Question: In my setup I have a '@Named' Bean, the class 'ObWithDate' is a '@Entity' with a date field . Objects of this class are in a 'List<ObWithDate>' of the bean. I want to update the 'ObWithDate' immediately if a user changes a date. The 'p:dataTable' thus is showing several 'p:calendar' components:

'''
<h:form id="fUser">
<p:dataTable id="dt" var="i" value="#{myBean.list}">
<p:column>
<p:calendar id="cValidFrom" value="#{i.validFrom}">
<p:ajax event="dateSelect" listener="#{myBean.up}" update=":fUser:dt"/>
</p:calendar>
</p:column>
</p:dataTable>
</h:form>
'''
The code of the bean:
'''
public void up(DateSelectEvent event)
{
logger.info("DateSelectEvent "+event.getDate());
// How to get the corresponding ObWithDate?
}
'''
This is a subsequent question of <URL> but now targeting the concrete issue:
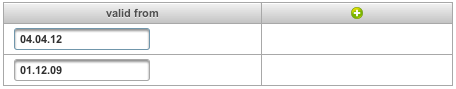
Answer: You could resolve '#{i}' (terrible variable name by the way) programmatically.
'''
FacesContext context = FacesContext.getCurrentInstance();
ObWithDate obWithDate = (ObWithDate) context.getApplication().evaluateExpressionGet(context, "#{i}", ObWithDate.class);
// ...
'''
An alternative is to use 'DataModel' as value of the '<p:dataTable>' so that you can use 'DataModel#getRowData()'.
'''
private transient DataModel<ObWithDate> model;
private DataModel<ObWithDate> getModel() {
if (model == null) {
model = new ListDataModel<ObWithDate>(list);
}
return model;
}
'''
so that you can get it in the listener method as follows
'''
ObWithDate obWithDate = model.getRowData();
// ...
'''
### See also:
- <URL>